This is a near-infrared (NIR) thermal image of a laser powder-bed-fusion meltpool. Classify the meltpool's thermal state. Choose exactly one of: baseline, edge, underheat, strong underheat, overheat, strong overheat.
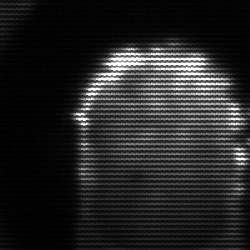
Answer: baseline